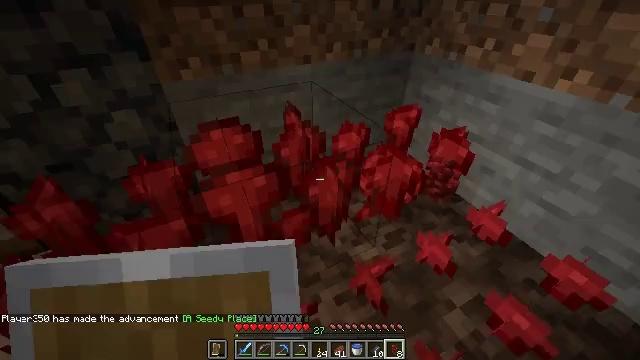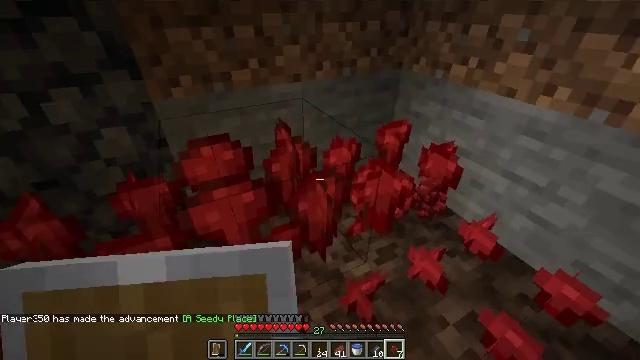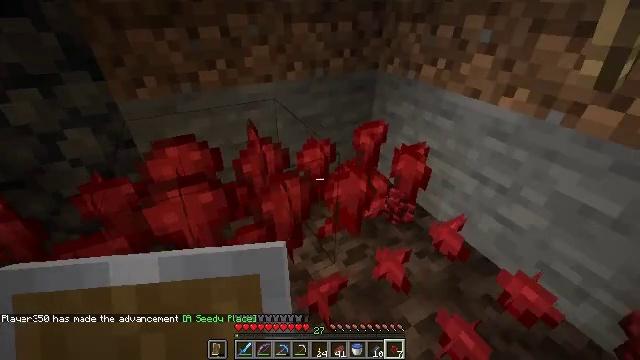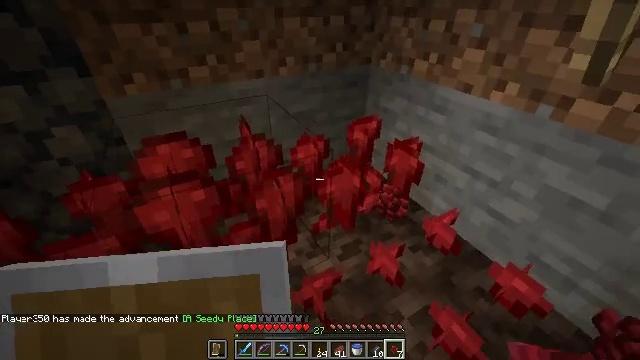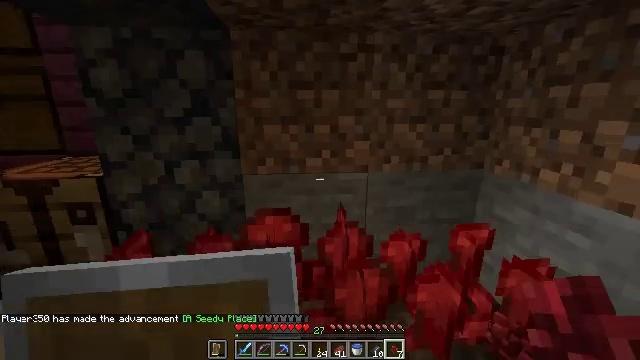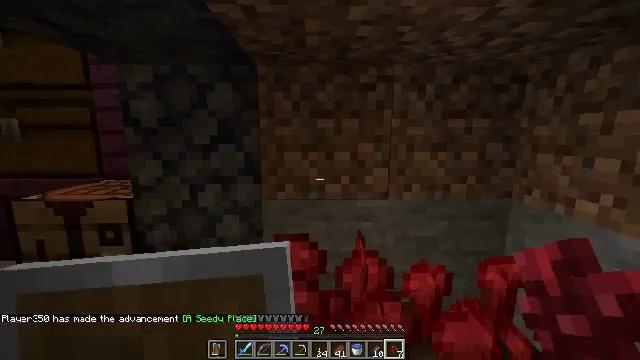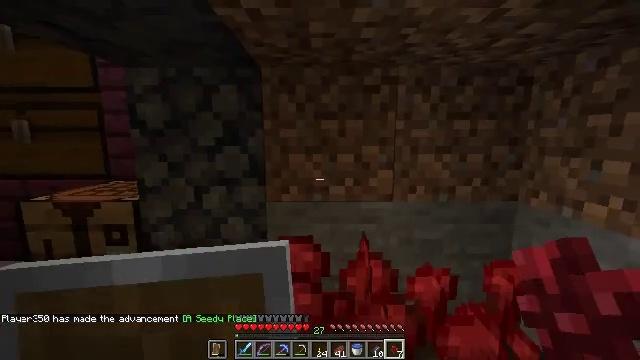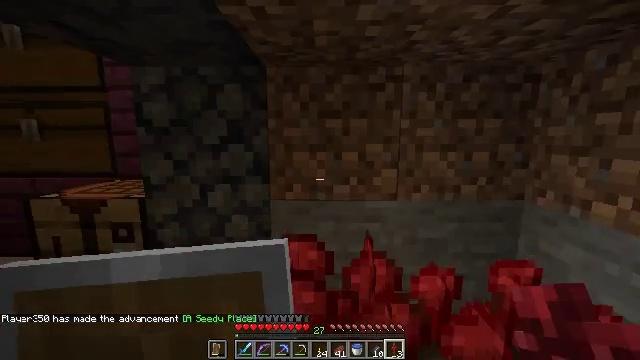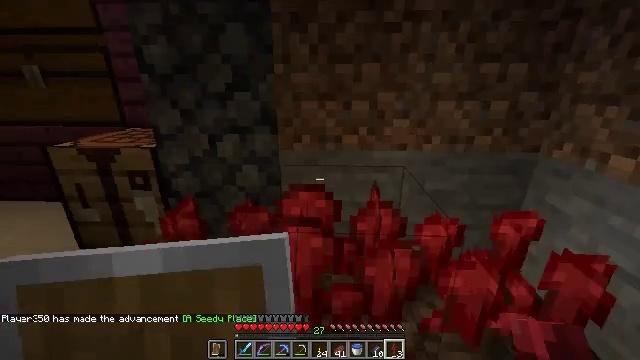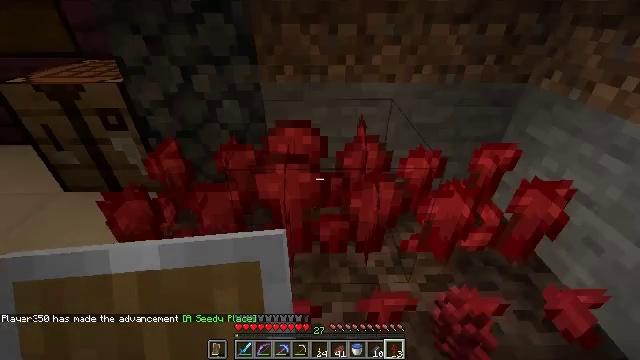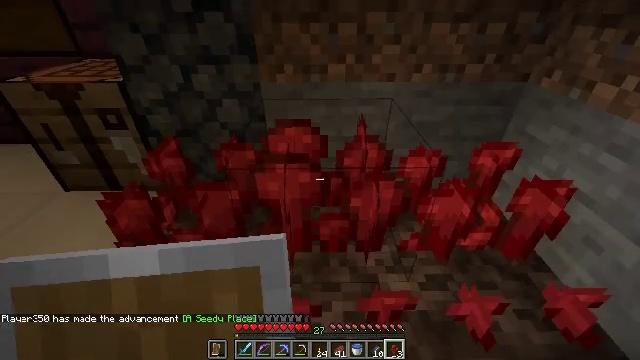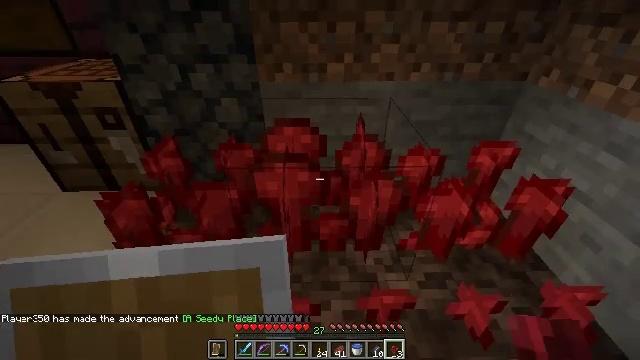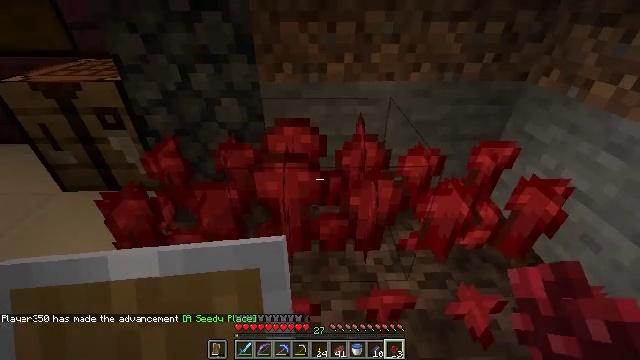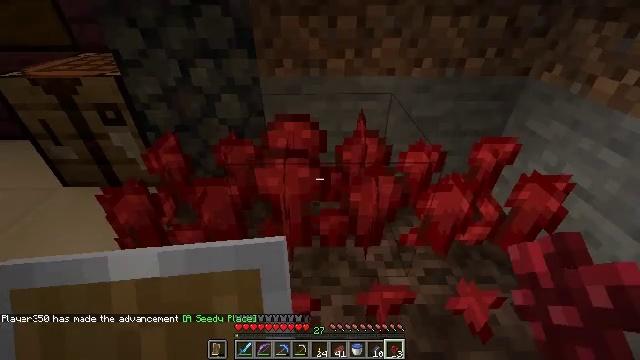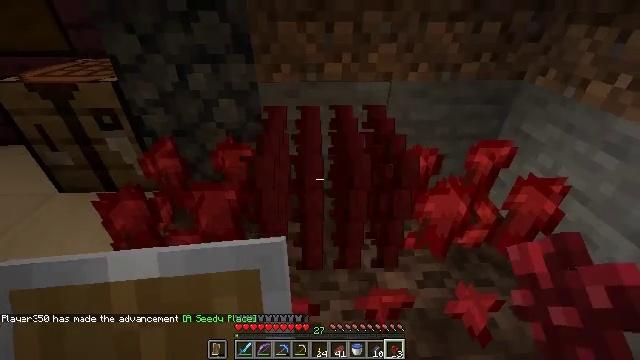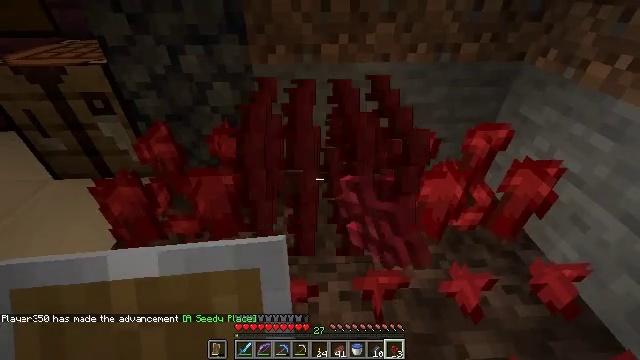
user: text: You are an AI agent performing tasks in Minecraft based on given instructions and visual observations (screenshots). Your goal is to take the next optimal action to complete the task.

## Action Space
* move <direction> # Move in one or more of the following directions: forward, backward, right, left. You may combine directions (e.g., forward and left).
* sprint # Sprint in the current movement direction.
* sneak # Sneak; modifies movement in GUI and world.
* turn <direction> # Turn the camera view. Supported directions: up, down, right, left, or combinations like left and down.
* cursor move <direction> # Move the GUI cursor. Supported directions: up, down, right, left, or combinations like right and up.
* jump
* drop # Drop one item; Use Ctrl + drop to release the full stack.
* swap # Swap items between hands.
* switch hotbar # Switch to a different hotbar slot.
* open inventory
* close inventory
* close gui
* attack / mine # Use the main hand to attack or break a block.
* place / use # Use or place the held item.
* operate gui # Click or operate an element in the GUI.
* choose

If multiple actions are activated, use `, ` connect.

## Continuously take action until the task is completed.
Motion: motion action
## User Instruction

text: Break fully grown nether wart.
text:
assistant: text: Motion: move right, turn up
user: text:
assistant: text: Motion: move right
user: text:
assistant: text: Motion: turn right
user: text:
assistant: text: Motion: turn left and up
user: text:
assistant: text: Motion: turn left and up
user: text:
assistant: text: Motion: no_op
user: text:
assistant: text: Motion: no_op
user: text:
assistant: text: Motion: turn left and down
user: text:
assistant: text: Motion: turn right and down
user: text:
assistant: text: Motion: no_op
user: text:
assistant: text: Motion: no_op
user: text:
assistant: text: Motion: no_op
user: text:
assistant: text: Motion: no_op
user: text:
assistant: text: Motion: attack / mine
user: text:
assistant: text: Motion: turn down
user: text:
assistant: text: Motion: use / place
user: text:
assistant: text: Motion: use / place
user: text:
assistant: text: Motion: no_op
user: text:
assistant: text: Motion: no_op